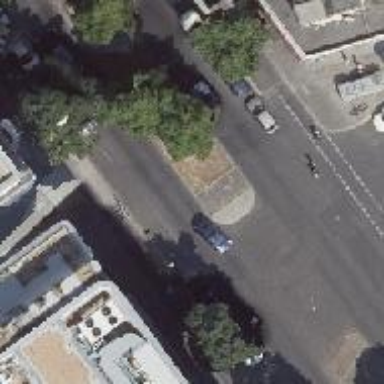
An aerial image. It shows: Unmarked crossing with pedestrian island.